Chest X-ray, PA view. Patient: 61 years old, sex M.
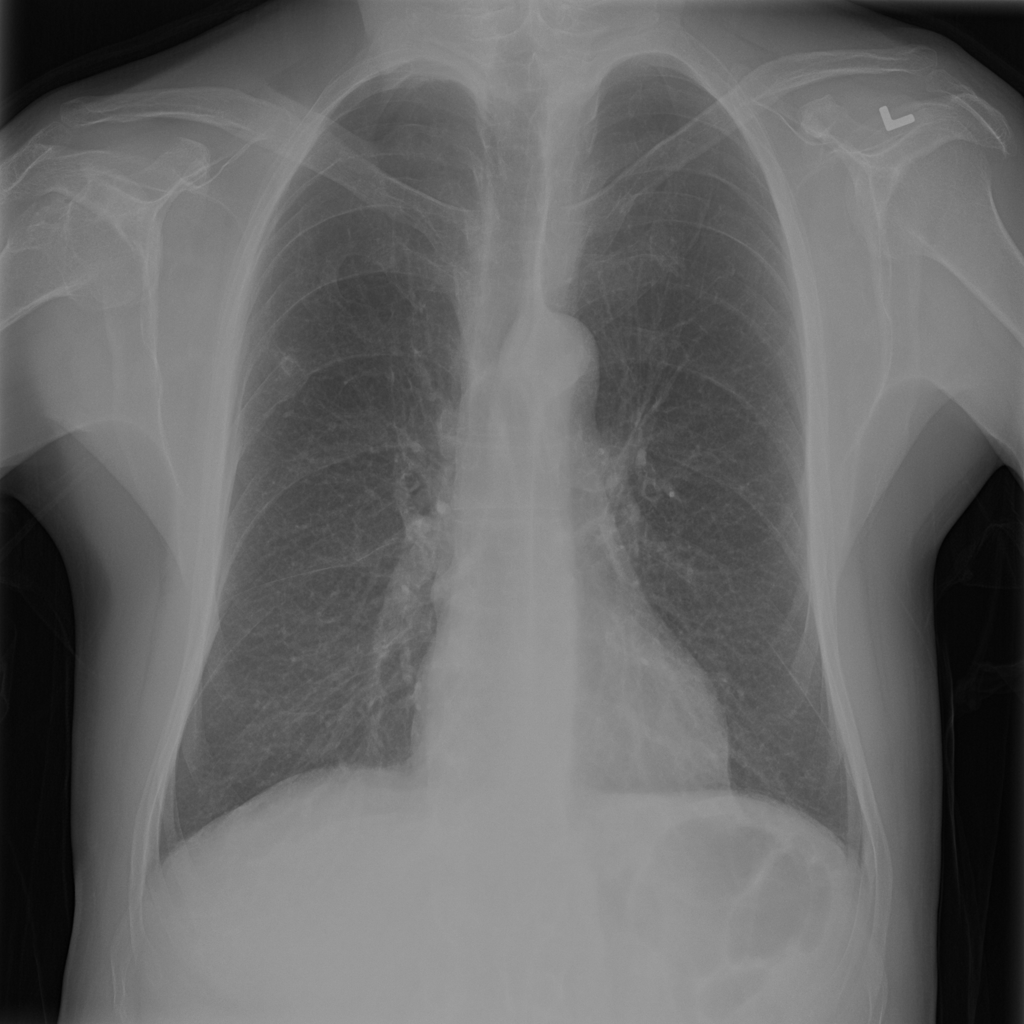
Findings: Effusion